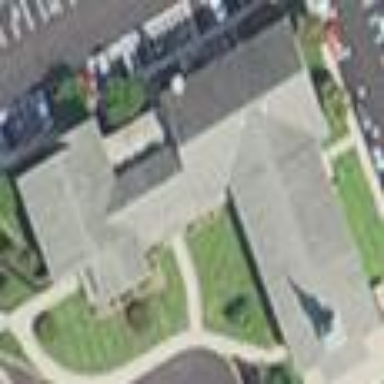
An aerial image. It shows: Building that serves as place of worship.